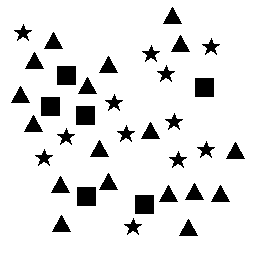
Squares: 6
Triangles: 18
Stars: 12
Total shapes: 36